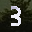
Label: 3